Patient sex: M
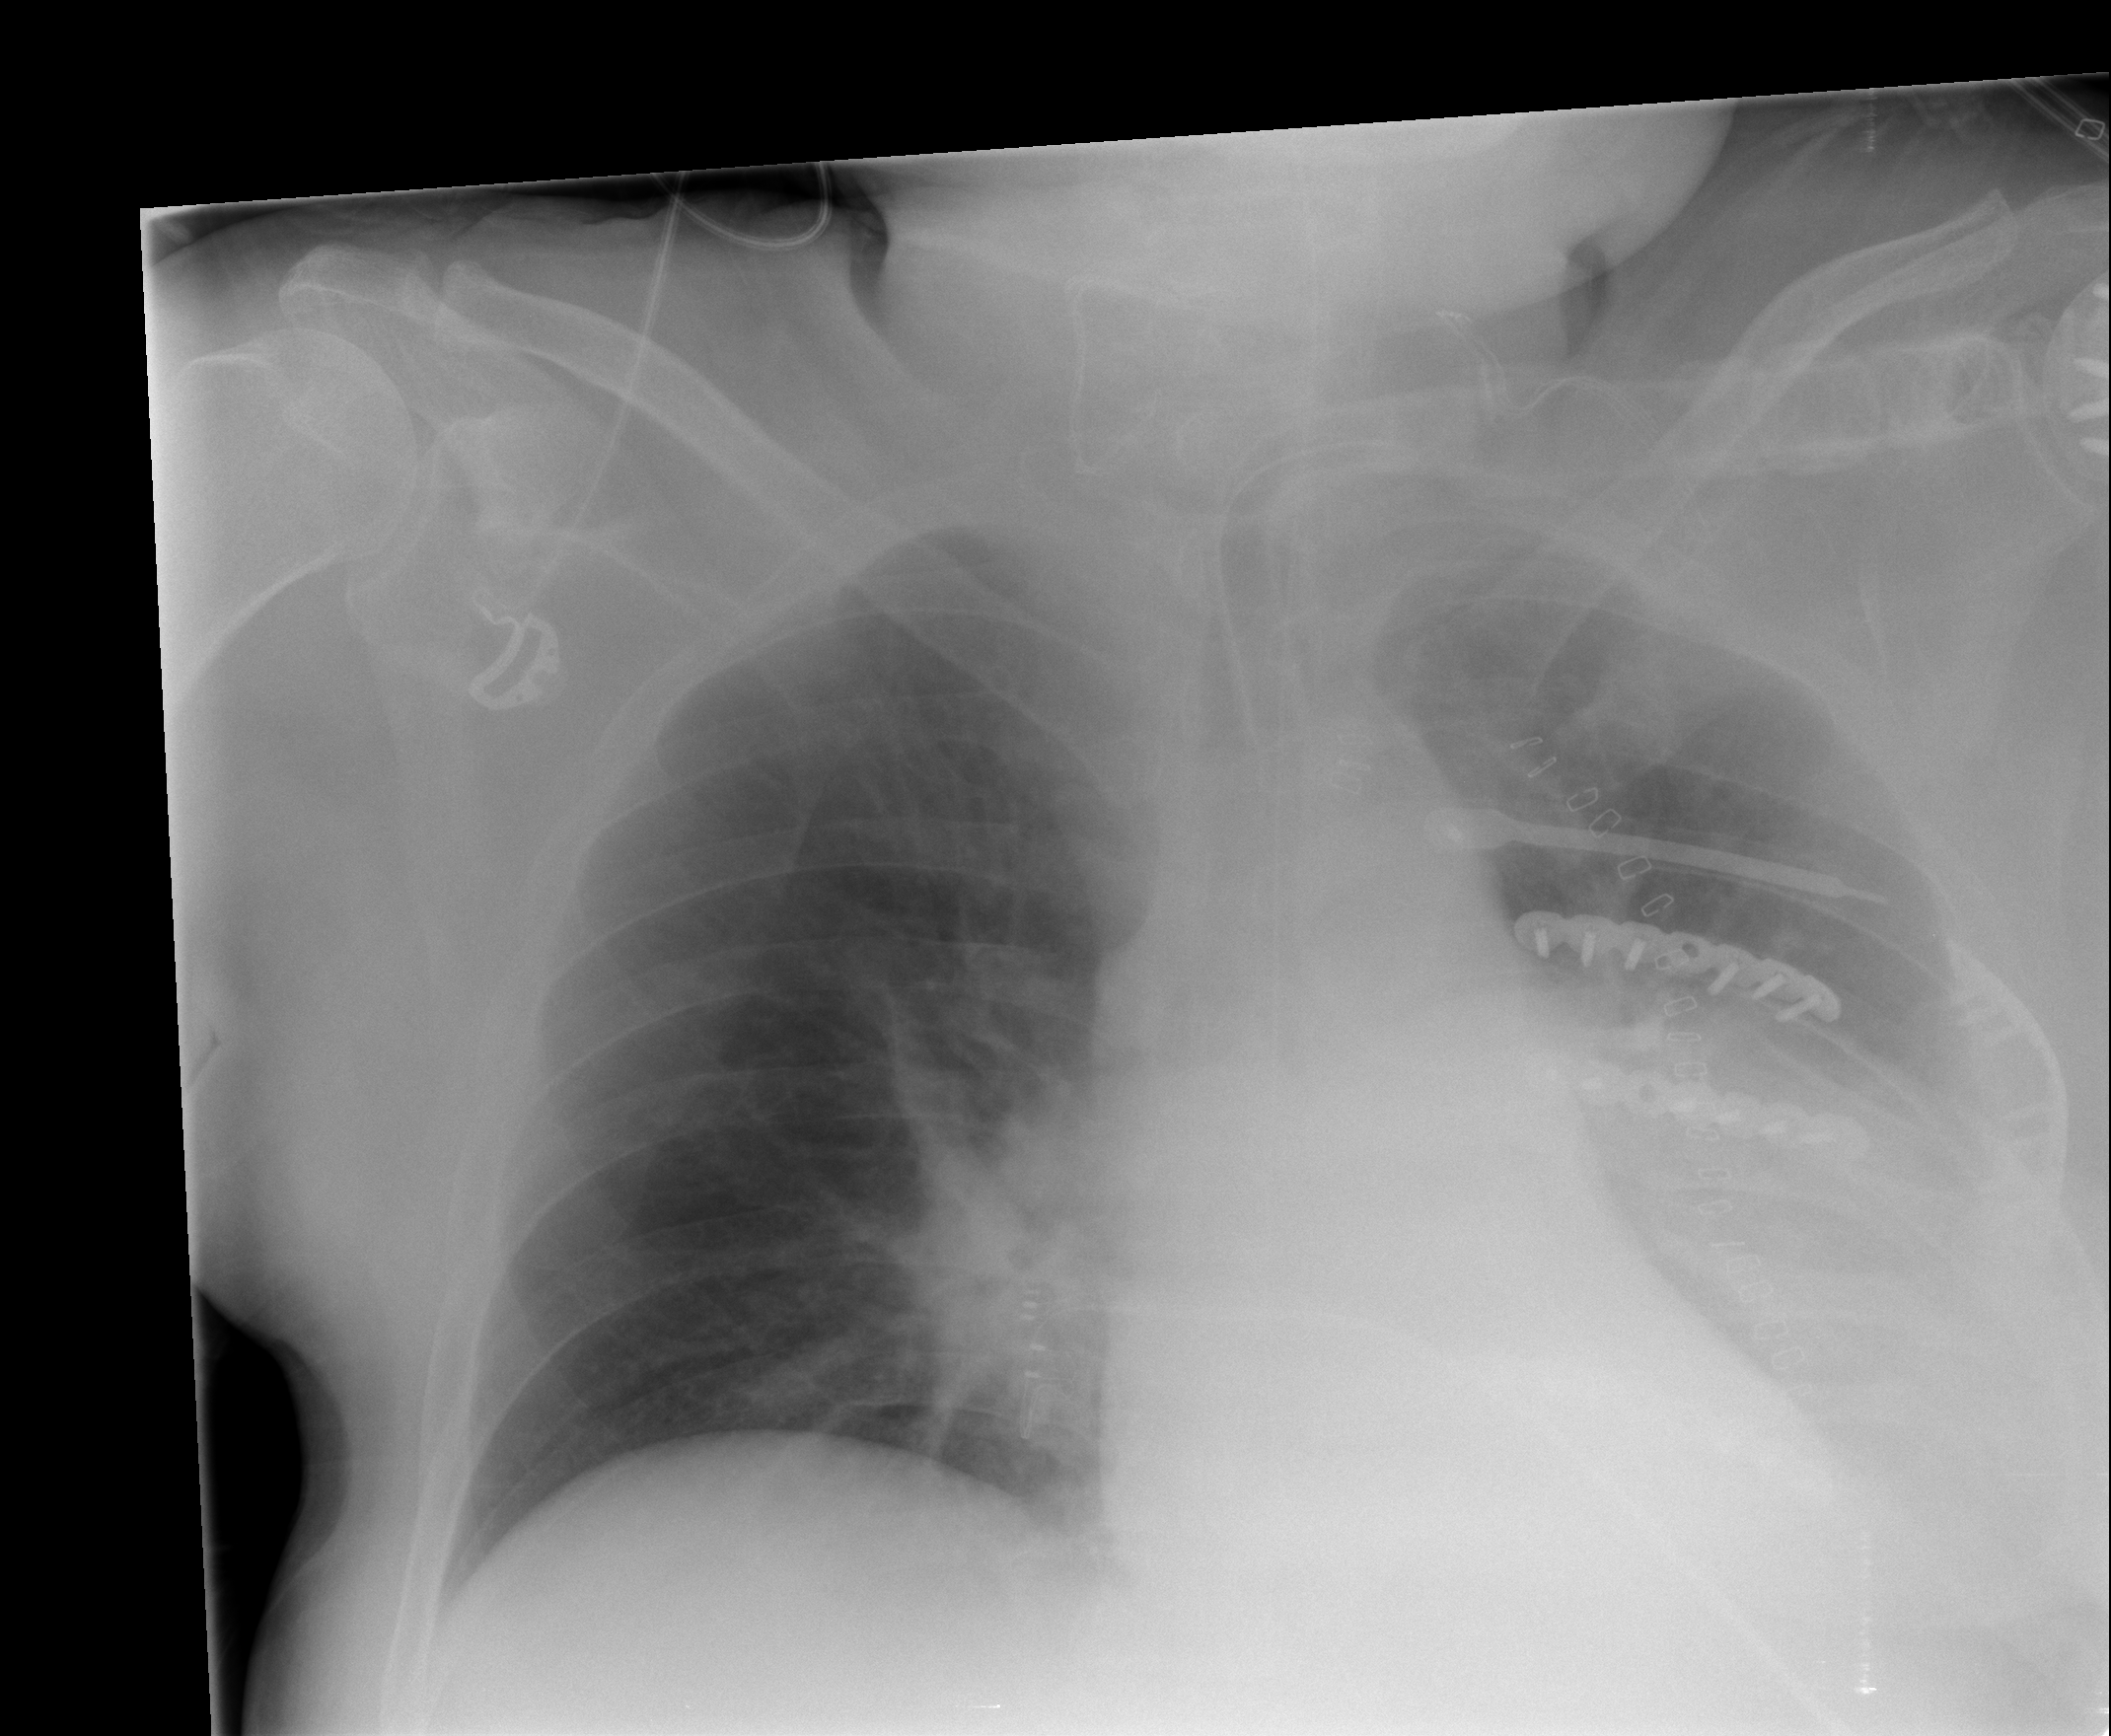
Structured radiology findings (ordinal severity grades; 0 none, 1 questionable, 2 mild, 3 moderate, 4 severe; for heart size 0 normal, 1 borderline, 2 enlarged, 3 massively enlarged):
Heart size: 0
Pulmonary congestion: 0
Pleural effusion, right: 0
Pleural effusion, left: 0
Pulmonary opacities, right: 0
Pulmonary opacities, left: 0
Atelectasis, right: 0
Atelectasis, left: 3